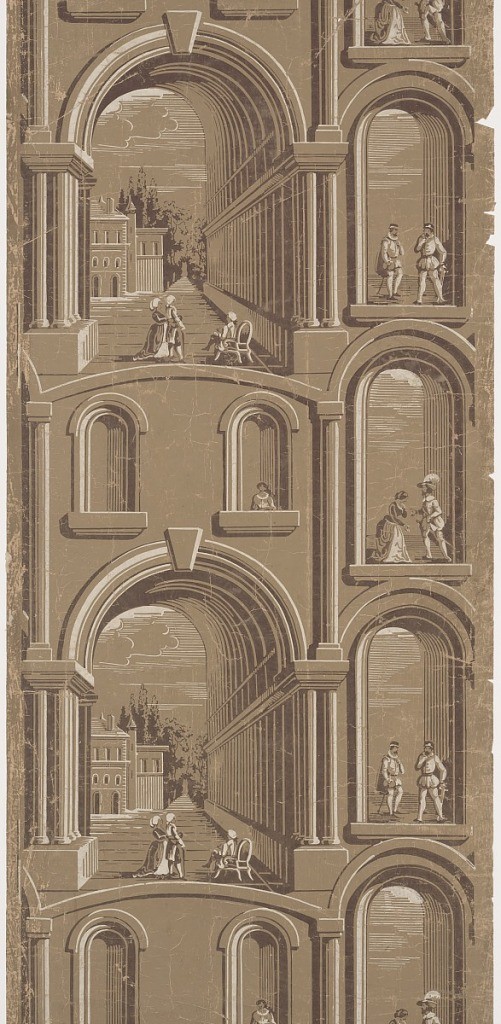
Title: Sidewall
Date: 1830–50
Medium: Block-printed on machine-made paper
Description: Shades of brown and white architectural vistas, window, etc., with two scenes alternating. Based on style of pillar and arch designs.